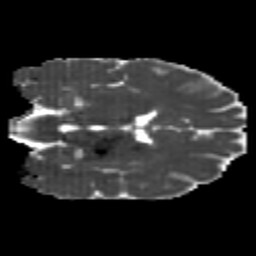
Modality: MD
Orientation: coronal
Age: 20
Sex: male
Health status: healthy
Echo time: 0.074 s